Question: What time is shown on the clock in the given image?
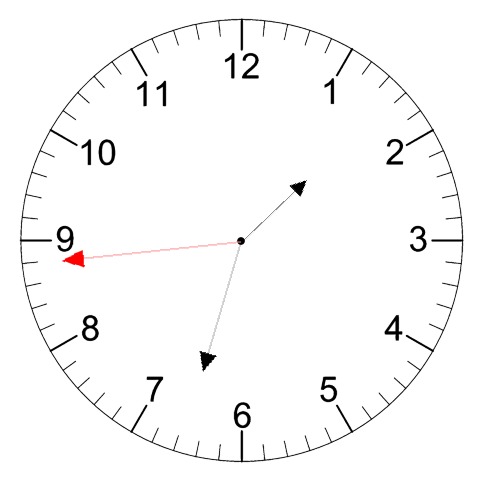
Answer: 01:32:44